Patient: sex M, age 35
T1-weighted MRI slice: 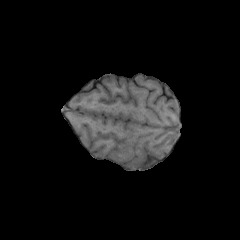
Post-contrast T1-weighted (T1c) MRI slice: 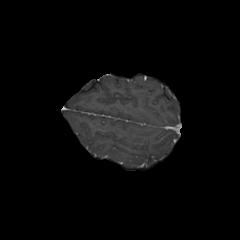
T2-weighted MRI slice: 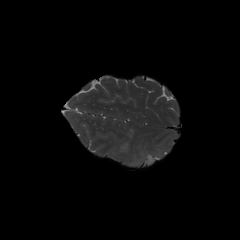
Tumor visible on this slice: yes
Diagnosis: Astrocytoma, IDH-wildtype
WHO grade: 2